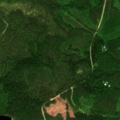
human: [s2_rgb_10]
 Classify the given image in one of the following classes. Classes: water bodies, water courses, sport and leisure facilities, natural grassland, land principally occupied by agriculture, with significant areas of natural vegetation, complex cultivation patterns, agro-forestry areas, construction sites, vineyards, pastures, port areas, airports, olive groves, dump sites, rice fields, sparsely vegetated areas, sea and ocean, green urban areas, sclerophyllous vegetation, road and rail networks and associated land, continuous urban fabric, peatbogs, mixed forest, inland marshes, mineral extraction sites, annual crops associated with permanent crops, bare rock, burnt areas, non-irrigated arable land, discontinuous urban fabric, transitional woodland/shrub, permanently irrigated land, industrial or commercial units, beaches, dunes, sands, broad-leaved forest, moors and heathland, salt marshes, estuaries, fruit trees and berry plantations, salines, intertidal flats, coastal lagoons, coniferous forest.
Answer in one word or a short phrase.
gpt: broad-leaved forest, coniferous forest, mixed forest